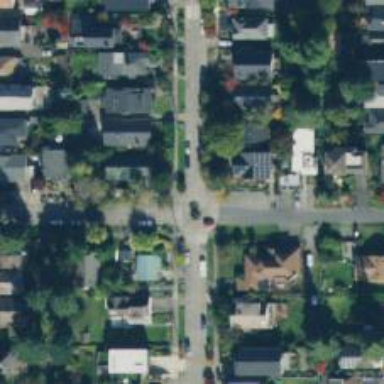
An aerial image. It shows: Residential road with separate sidewalk.